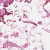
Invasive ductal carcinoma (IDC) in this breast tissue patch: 0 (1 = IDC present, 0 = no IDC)